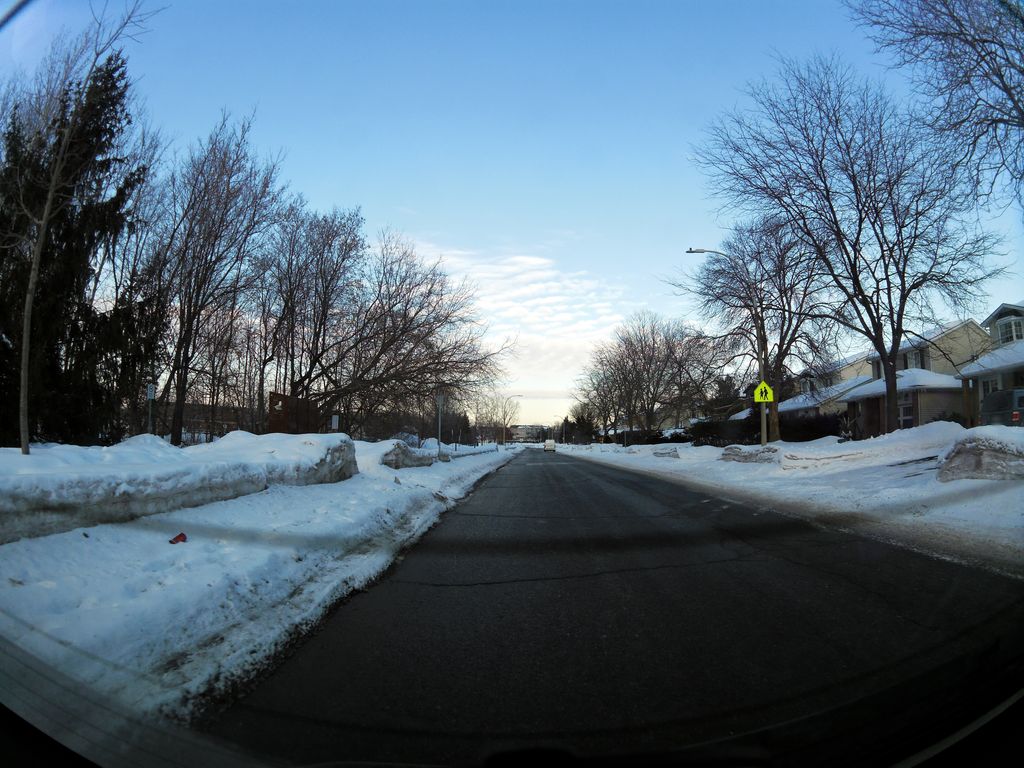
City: ottawa-gatineau